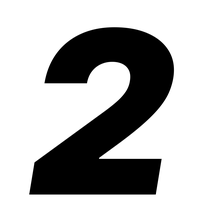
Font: Inter-Italic_Black_Italic